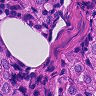
Metastatic tissue present: yes